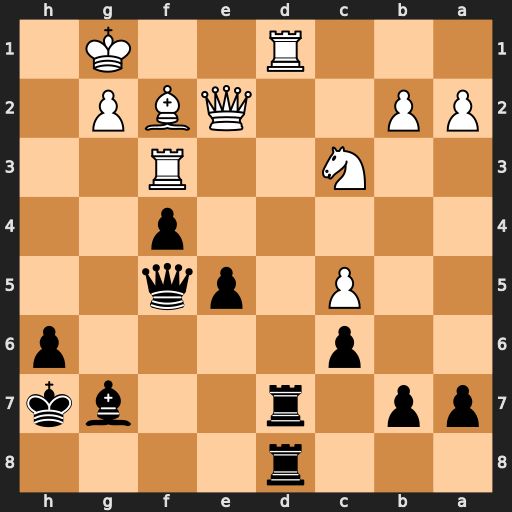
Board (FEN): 3r4/pp1r2bk/2p4p/2P1pq2/5p2/2N2R2/PP2QBP1/3R2K1
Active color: b
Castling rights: -
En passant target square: -
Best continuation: Rxd1+ Nxd1 Qb1